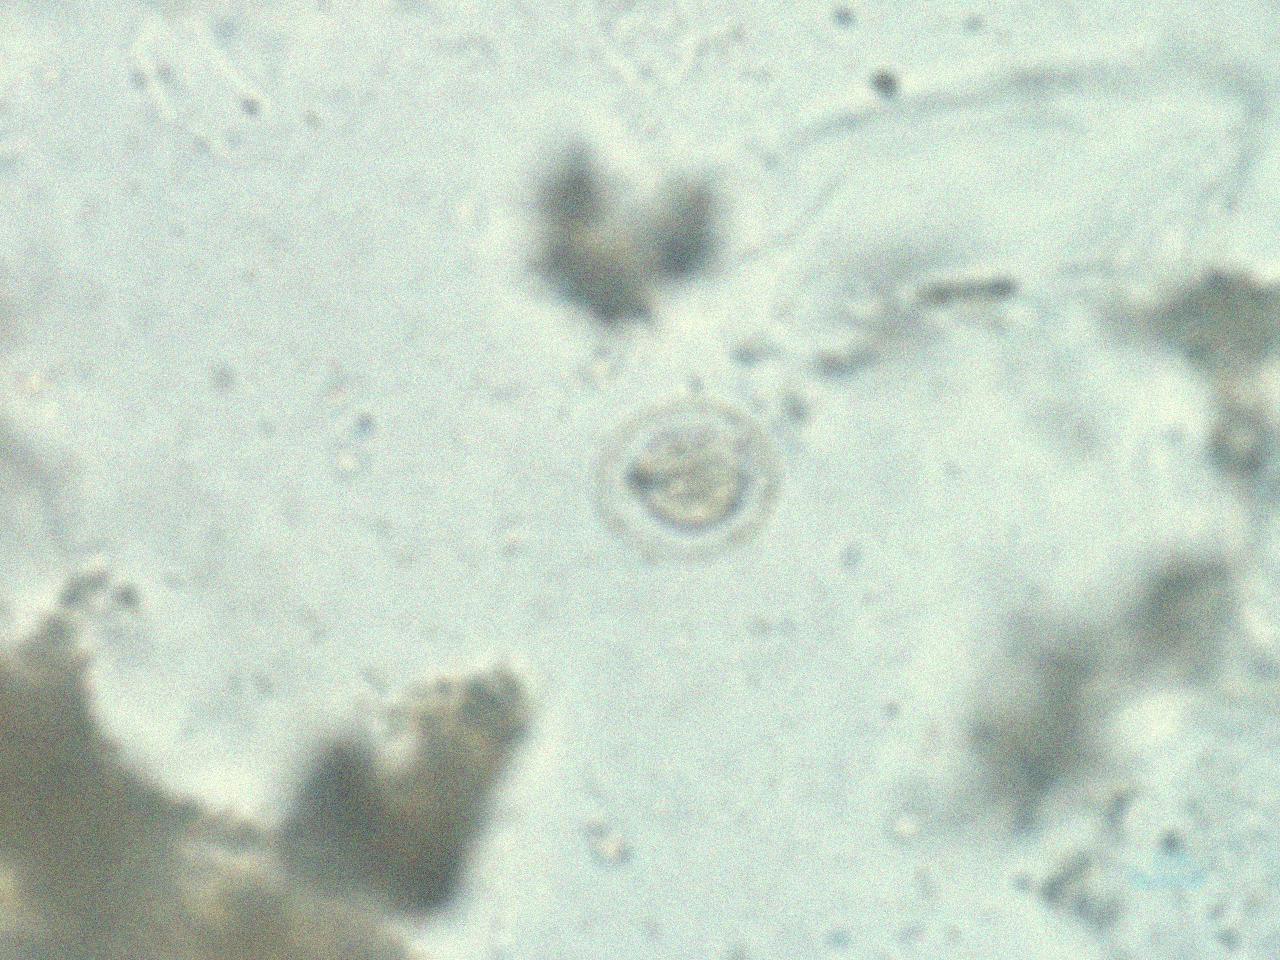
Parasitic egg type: Hymenolepis nana